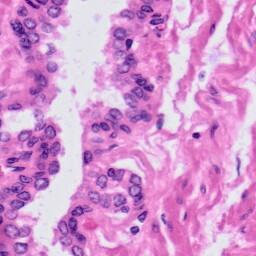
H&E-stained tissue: Prostate